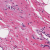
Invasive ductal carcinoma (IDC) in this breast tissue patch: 0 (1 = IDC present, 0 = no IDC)